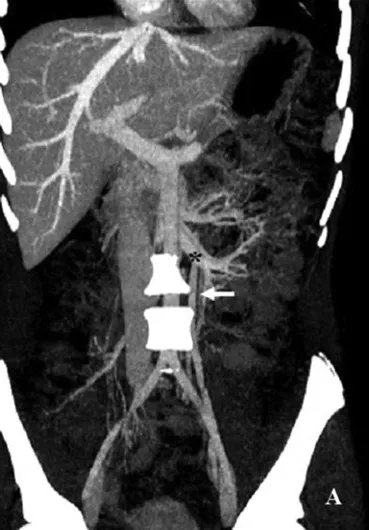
Abdominal pelvic computed tomography scan with contrast. (
A
) Coronal plane showing a double left renal vein (LRV) with a retroaortic component (black star) caudal to the main renal vein and a dilated left ovarian vein (white arrow).
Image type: radiology (ct)